Question: I am trying to find a nice way to plot the linear model coefficient in python and I got the following:
'''
import statsmodels.formula.api as sm
import seaborn as sns
import matplotlib as mpl
import matplotlib.pyplot as plt
f = 'change ~ close_r + close_f + close_f1 + close_f2 + gender + age + country_of_citizenship + country_of_origin + religion +ethnicity'
reg_results = sm.ols(f, data=data).fit().summary()
sns.set(style="ticks")
mpl.rc("figure", figsize=(10, 15))
sns.coefplot(f,data,intercept=False);
'''
which produces the following ugly plot (you can't see the x axis labels).

How can I rotate the plot to make it vertical (i.e., the swap the y and x axis in order to see the labels)? and how can I add custom tick names for the coefficients (other than the default names from the dataframe)?
I am open to alternative solutions/type of plots as well.
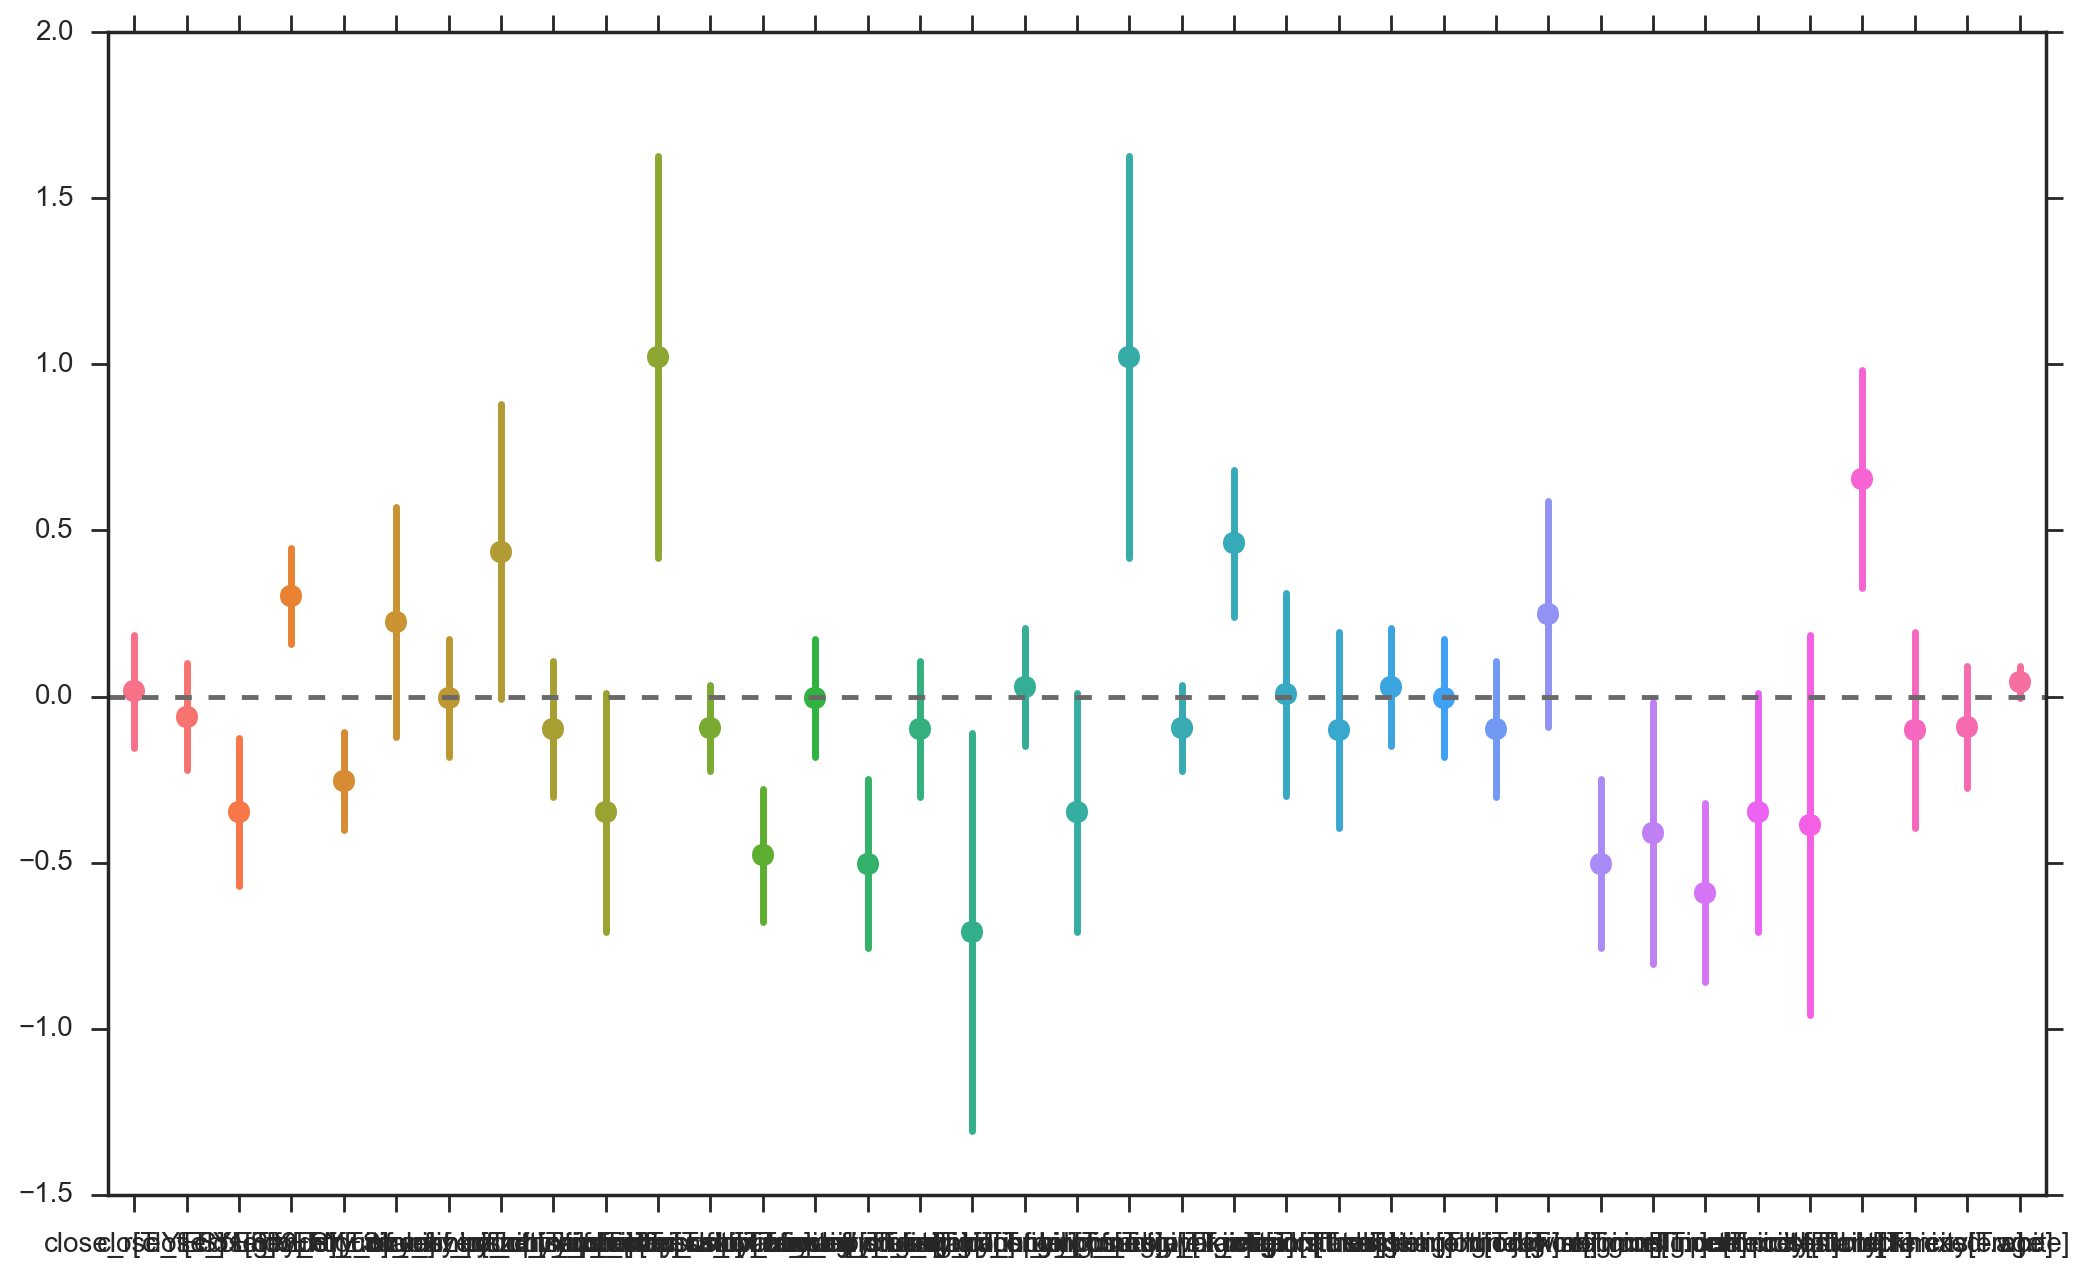
Answer: A solution M Waskow himself gave me when I raised the issue:
'ax = plt.gca() plt.setp(ax.get_xticklabels(), rotation=90)'
See <URL>
Xaxis tick labels can be set with 'plt.gca().set_xlabel(list_of_strings)'